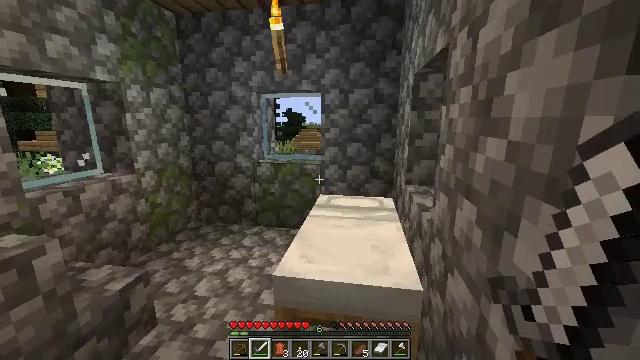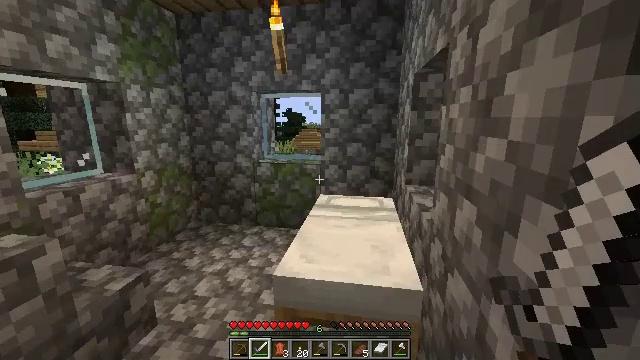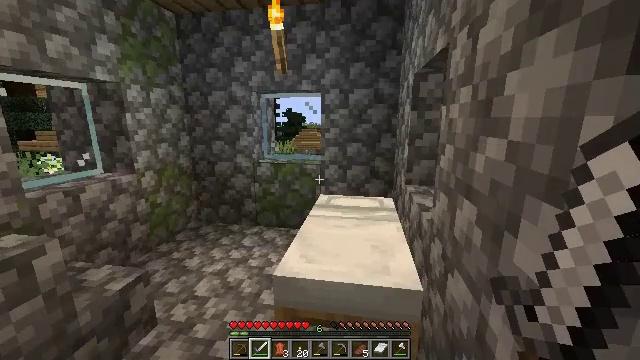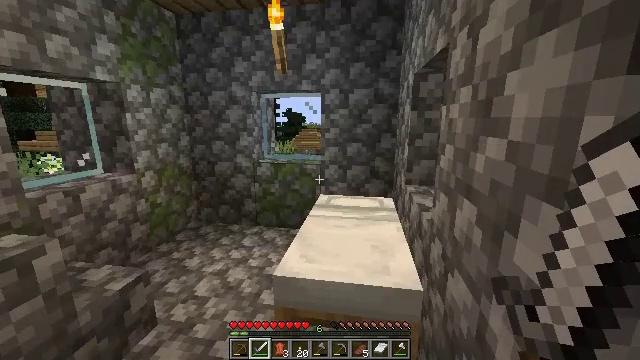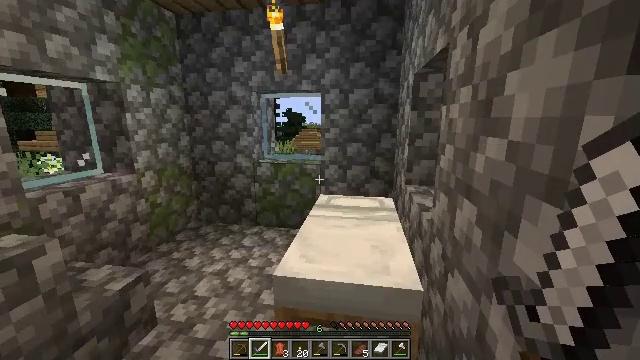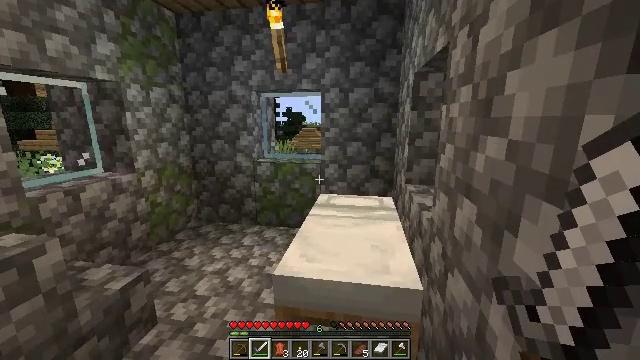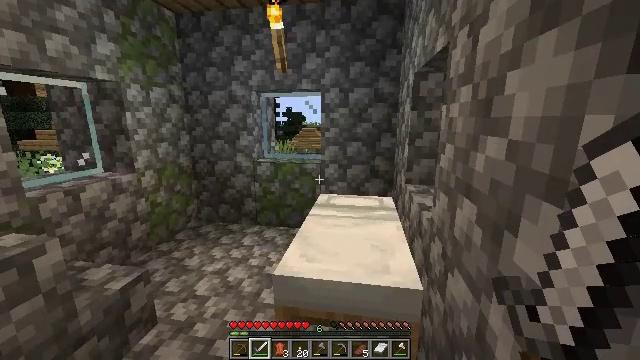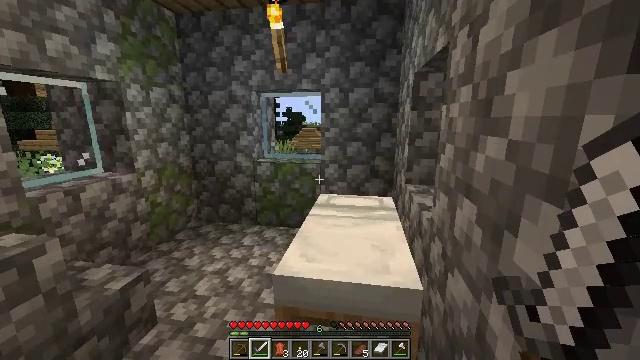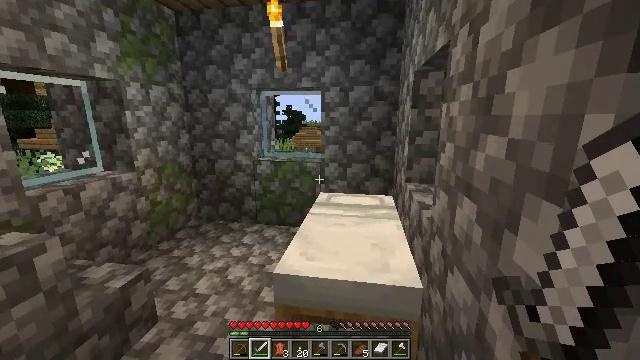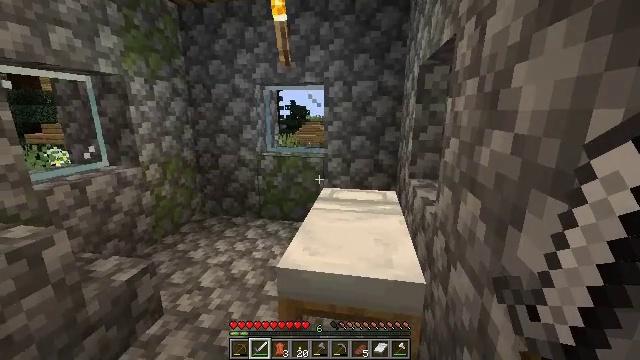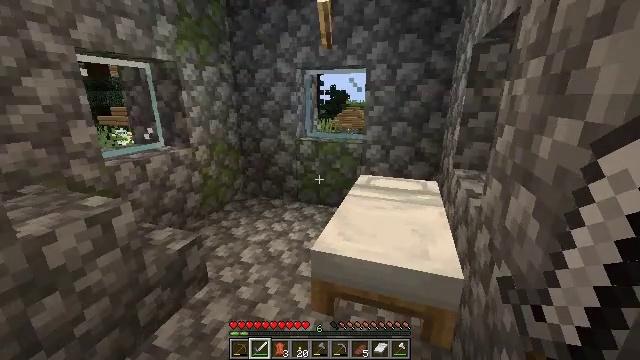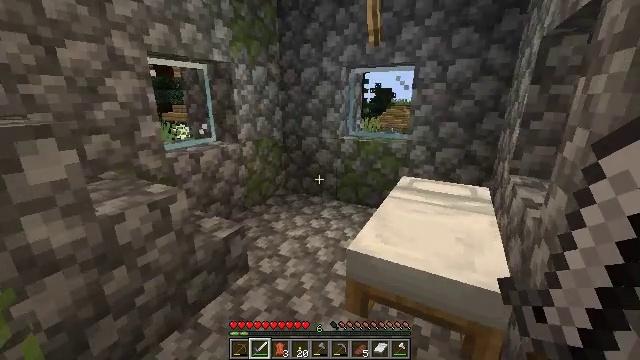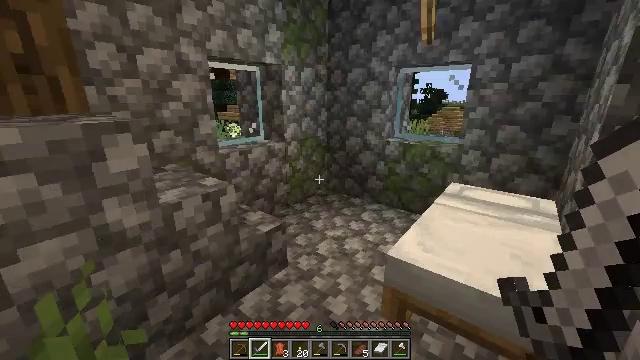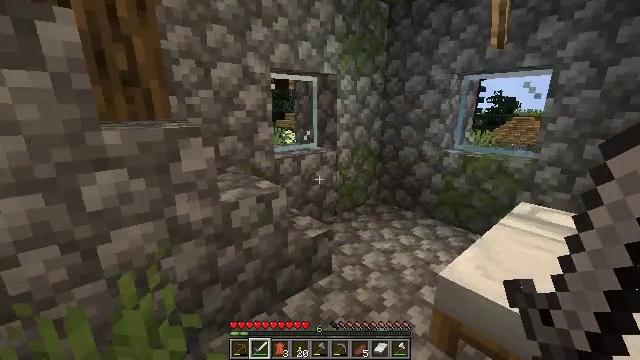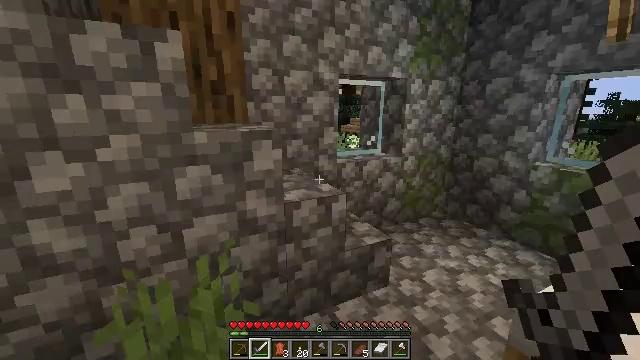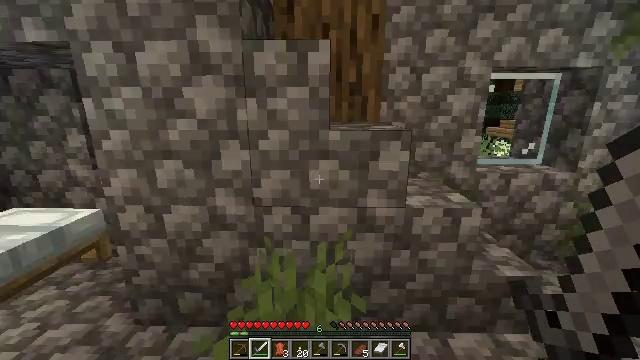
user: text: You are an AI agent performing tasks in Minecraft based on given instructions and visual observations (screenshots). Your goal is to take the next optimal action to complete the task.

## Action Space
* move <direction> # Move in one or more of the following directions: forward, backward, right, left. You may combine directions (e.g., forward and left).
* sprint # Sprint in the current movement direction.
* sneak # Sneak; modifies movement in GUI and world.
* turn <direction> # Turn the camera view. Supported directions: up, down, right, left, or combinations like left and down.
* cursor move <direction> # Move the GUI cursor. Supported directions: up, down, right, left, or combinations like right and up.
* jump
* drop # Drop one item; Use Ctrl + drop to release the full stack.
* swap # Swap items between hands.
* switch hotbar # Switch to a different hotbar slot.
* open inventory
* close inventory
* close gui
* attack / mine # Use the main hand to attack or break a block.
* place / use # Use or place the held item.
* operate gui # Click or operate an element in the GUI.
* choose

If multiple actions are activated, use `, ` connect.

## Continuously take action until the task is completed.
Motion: motion action
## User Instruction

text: Mine a hay block from the field.
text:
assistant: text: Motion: no_op
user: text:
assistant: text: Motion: no_op
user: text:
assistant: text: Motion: no_op
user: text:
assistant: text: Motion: no_op
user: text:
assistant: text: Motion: no_op
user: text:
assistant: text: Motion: no_op
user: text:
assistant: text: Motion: no_op
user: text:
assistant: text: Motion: no_op
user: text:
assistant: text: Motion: turn down
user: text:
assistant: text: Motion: turn left and down
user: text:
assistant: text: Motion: turn left
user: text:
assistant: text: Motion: turn left
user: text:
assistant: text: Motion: turn left and up
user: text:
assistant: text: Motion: turn left and up
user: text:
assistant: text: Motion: turn left
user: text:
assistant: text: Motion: turn left
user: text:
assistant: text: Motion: turn left
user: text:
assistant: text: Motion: turn left
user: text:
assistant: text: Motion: no_op
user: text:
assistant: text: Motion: no_op
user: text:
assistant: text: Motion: turn left
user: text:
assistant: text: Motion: turn left
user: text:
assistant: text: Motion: no_op
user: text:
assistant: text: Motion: no_op
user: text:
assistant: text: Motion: no_op
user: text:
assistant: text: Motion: no_op
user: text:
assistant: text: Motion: no_op
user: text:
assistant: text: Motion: turn right
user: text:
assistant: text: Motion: turn right
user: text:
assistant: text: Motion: turn right